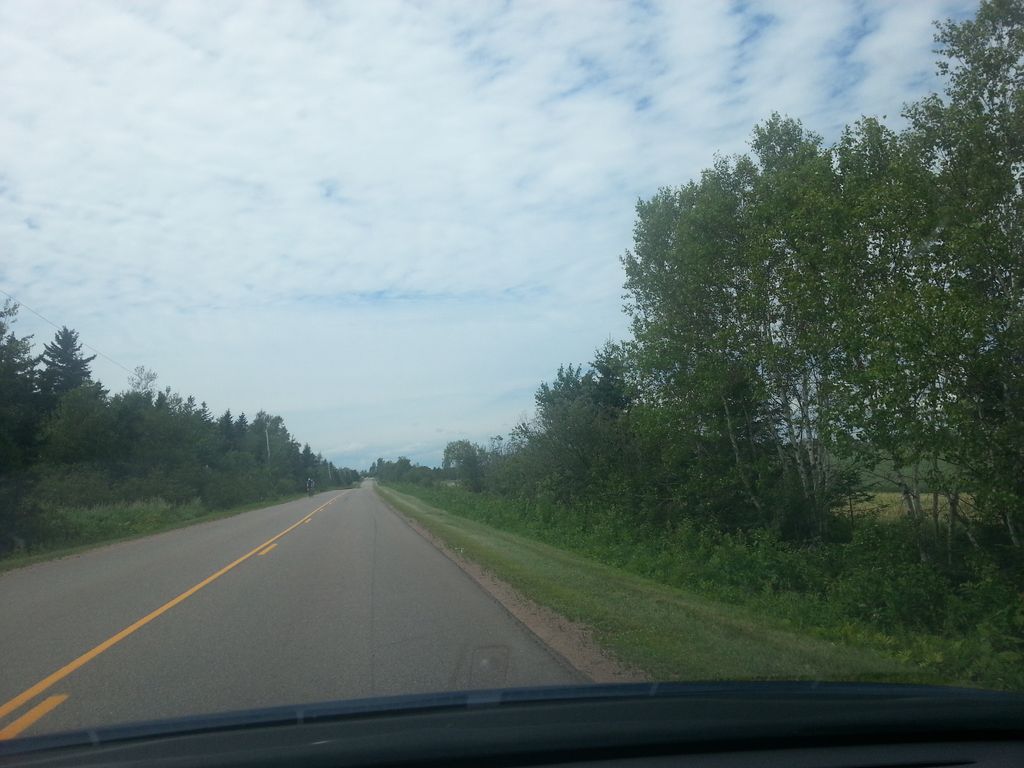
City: charlottetown